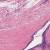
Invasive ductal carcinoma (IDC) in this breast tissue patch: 1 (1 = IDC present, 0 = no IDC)